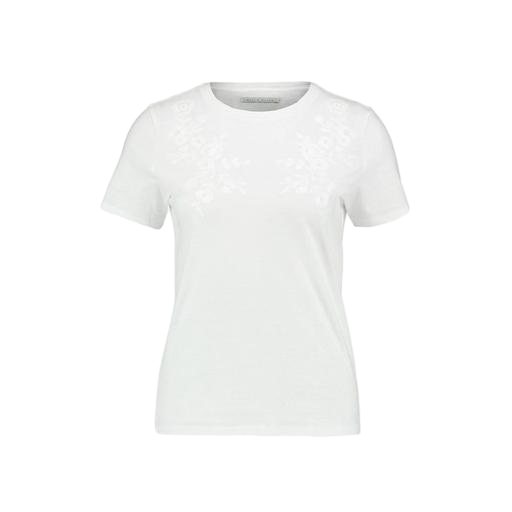
white embroidered t-shirt, white embroidered jersey t-shirt, white embroidered tee, white background